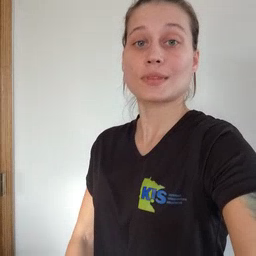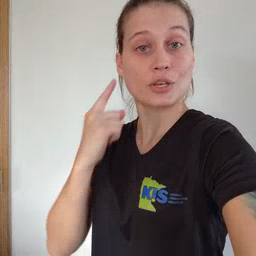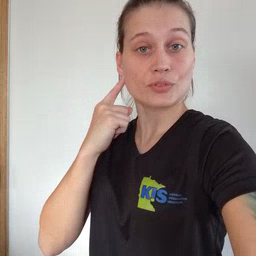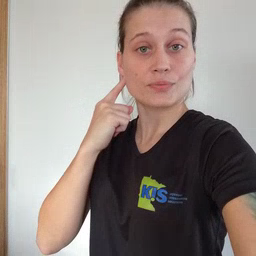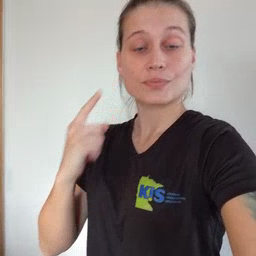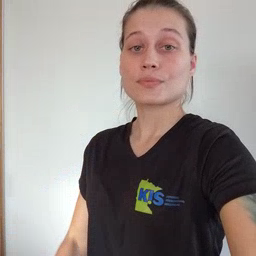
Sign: ear